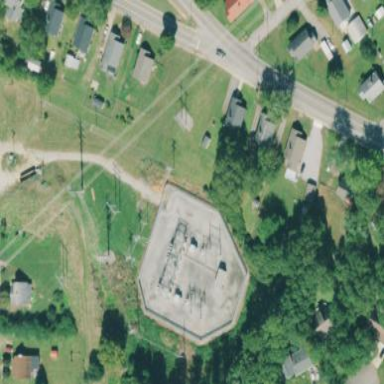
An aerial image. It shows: Distribution level power substation surrounded by fence.